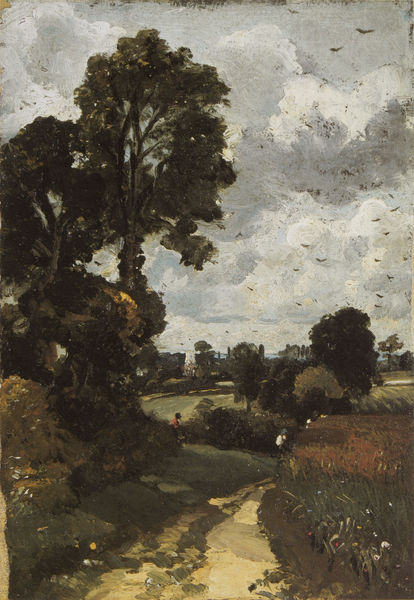
Titel: 'Stoke-by-Nayland'
Künstler: John Constable
Institution: (Privatsammlung)
Schlagwörter: baum, blau, blätter, gemälde, himmel, laub, mann, schatten, vogel, weiß, wolken, bäume, cezanne, gelb, grün, landschaft, menschen, ocker, sand, äste, blumen, grau, licht, renoir, strasse, gras, haus, rot, weg, wiese, wolke, beige, hochformat, malerei, mensch, bild, öl, ast, feld, felder, ferne, gräser, horizont, natur, stamm, strauch, vögel, weite, wind, zweige, busch, büsche, pfad, sonne, wiesen, figur, realismus, kind, personen, person, schön, wald, bauern, fliegen, farbig, sommer, feldweg, warm, abstrakt, dorf, farbe, landschaftsmalerei, herbst, rast, angst, constable, möwen, sturm, unwetter, monet, grass, waldrand, spaziergang, schwarm, mohn, pinselstrich, trüb, bedrohung, leibl, wanderer, rain, oelbild, spaziergänger, schemen, fahrspur, pullover, krähen, gemölde, gewölk, wies, böume, sandweg, john constable, landstreicher, vagabund, mittelstreifen, hitchcock, hitchcok, 20. jahrhundert, 1900